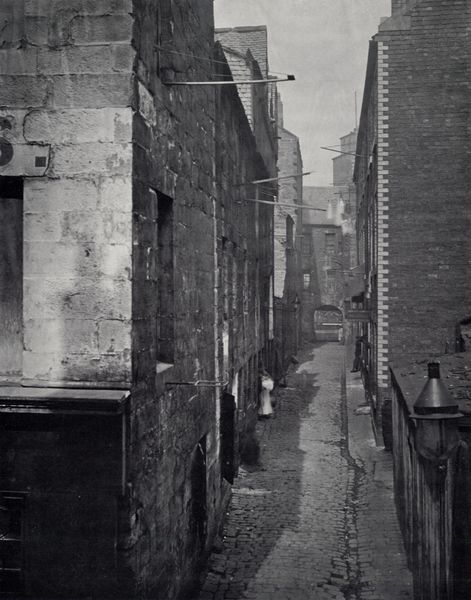
Titel: Laigh Kirk, Nahaufnahme
Künstler: Thomas Annan
Institution: unbekannt
Schlagwörter: dunkel, himmel, schatten, weiß, menschen, stadt, fenster, frankreich, frau, grau, hell, kleid, lampe, laterne, licht, nacht, schwarz, strasse, tür, gebäude, haus, weg, zaun, alt, wand, architektur, mensch, stein, steine, häuser, pfad, sonne, schrift, ecke, bogen, enge, fassade, fassaden, gasse, perspektive, pflaster, straßenflucht, mast, leer, verlassen, dorf, mauer, ziegel, nebel, tag, backstein, hof, zäune, masten, fahnenmast, wohnung, schmal, durchgang, tor, flucht, foto, fotografie, grossstadt, photographie, wände, eng, fugen, hinterhof, kopfstein, stangen, fenter, torbogen, rinnsal, zement, mauerwerk, rückseite, schwarz weiss, gehweg, kopfsteinpflaster, photo, gesims, klinker, stäbe, mauern, karg, straßenlaterne, etagen, stange, fabrikgebäude, wohnungen, gemauert, ziegelstein, eisenstange, gosse, strassenschlucht, fahnenhalter, stander, enge gasse, fofo, s, k, meurn, h#user, leere strasse, leere gasse, schwarzqeiss, hauserzeile